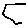
Label: hexagon